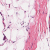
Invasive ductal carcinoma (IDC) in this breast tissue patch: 0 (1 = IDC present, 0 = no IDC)